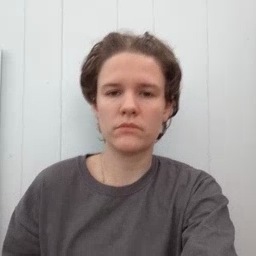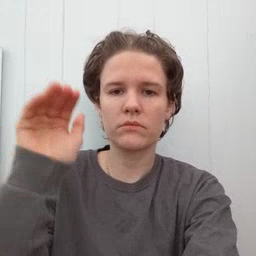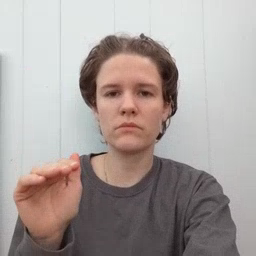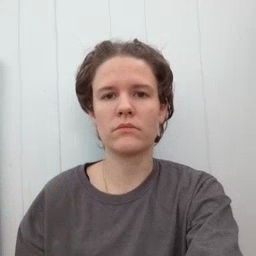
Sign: child